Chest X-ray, AP view. Patient: 46 years old, sex M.
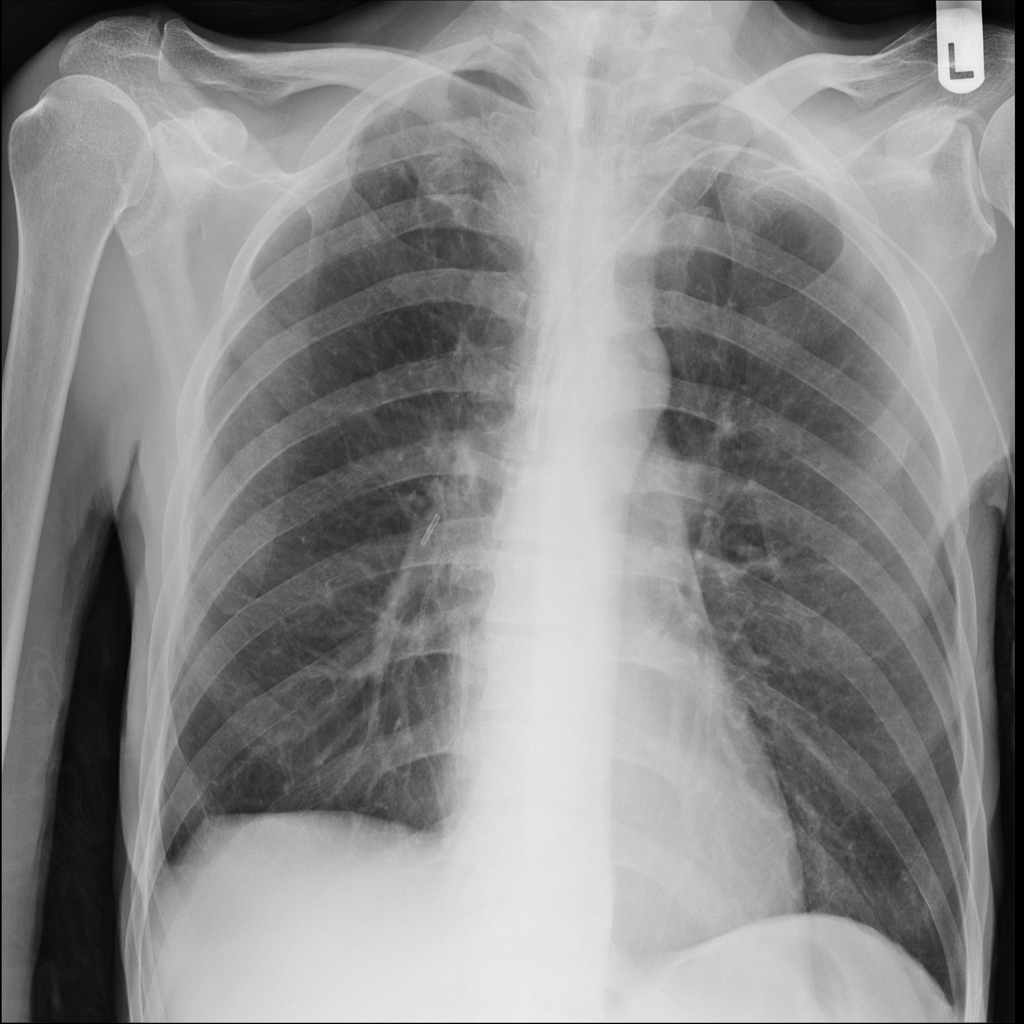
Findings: No Finding